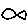
Label: fish